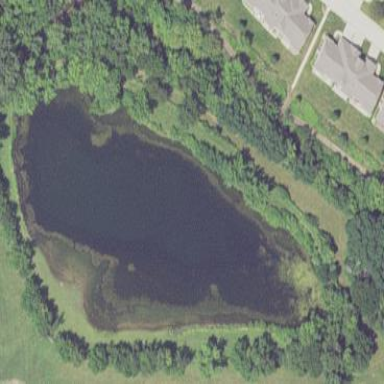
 creating natural and serene environment."